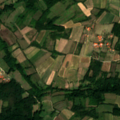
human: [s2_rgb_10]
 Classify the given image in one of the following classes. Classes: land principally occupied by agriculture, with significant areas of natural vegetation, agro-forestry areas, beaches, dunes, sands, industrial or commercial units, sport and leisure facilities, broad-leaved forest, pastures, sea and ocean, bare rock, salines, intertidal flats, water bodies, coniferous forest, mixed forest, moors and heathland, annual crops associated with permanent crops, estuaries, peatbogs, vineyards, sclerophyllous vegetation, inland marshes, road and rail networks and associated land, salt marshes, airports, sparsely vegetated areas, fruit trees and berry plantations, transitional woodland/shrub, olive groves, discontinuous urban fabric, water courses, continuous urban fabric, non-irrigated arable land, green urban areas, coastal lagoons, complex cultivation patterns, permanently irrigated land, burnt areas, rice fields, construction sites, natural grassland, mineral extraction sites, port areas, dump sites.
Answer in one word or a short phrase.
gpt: complex cultivation patterns, land principally occupied by agriculture, with significant areas of natural vegetation, broad-leaved forest